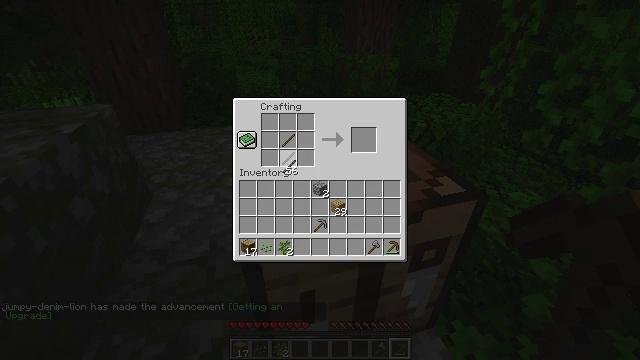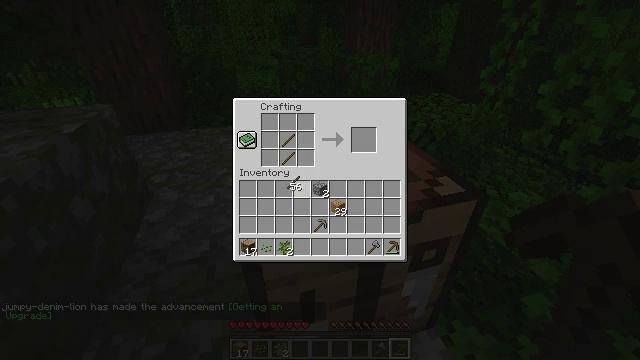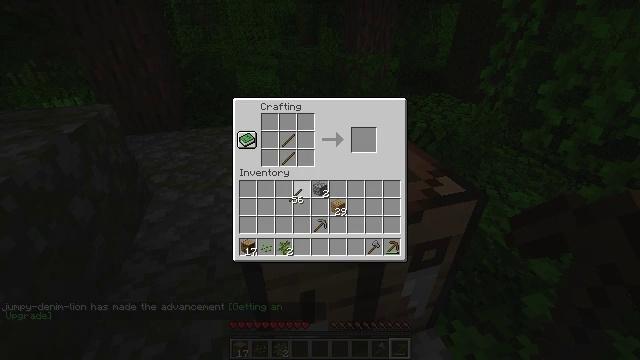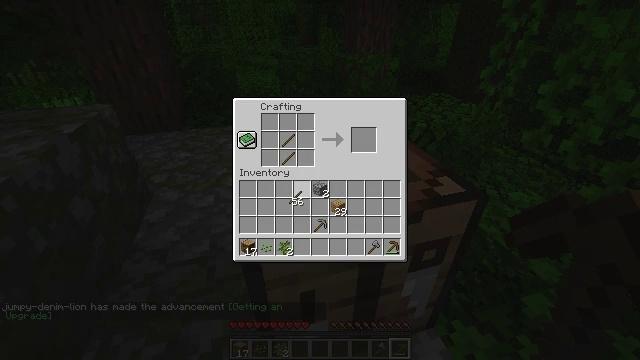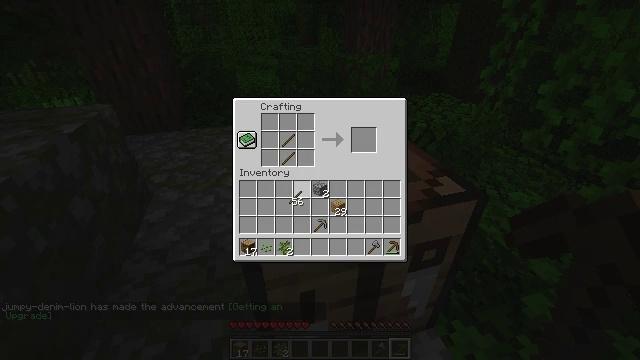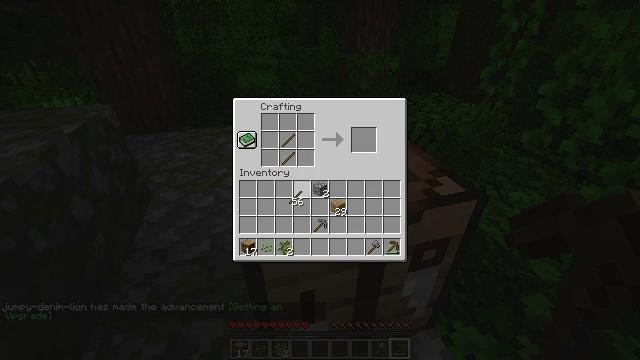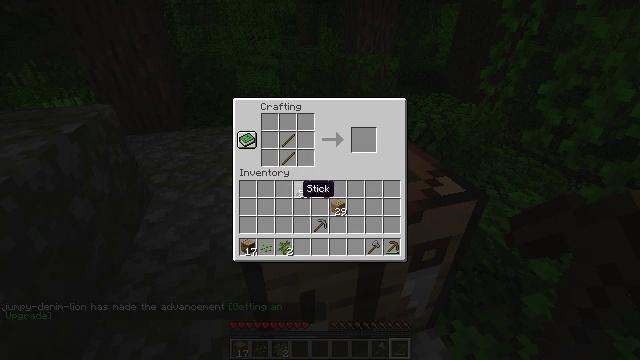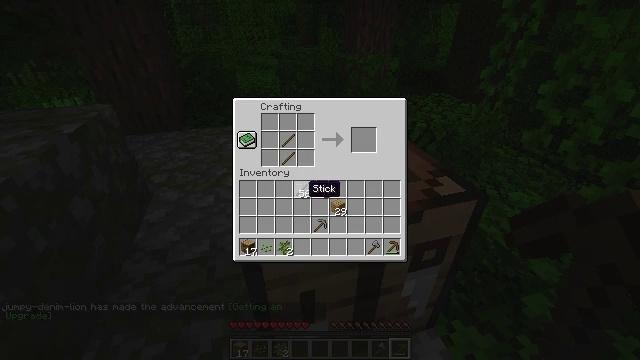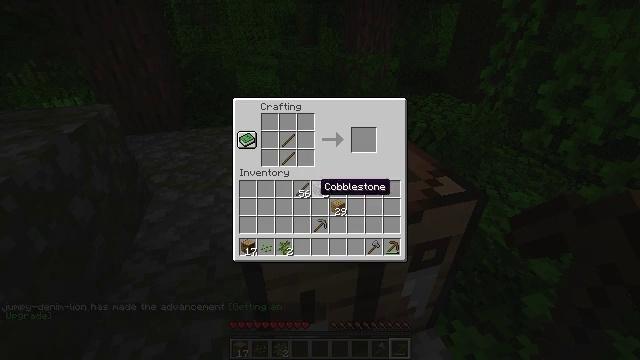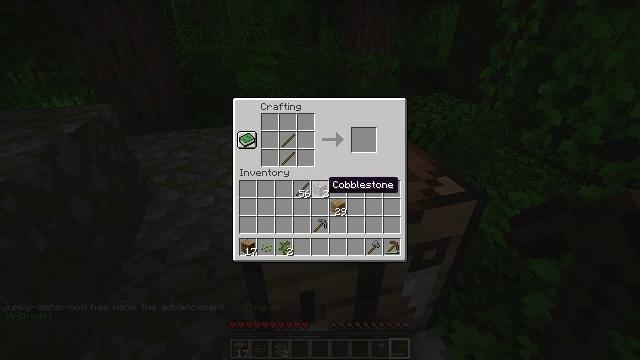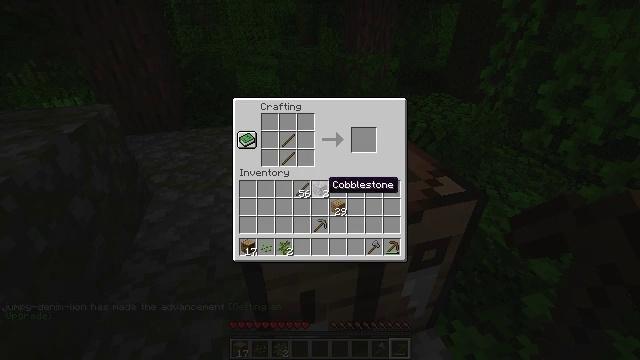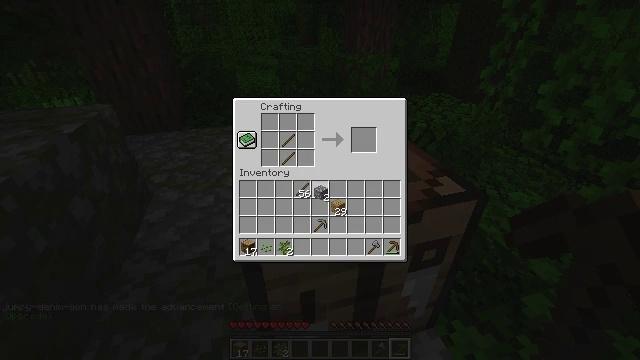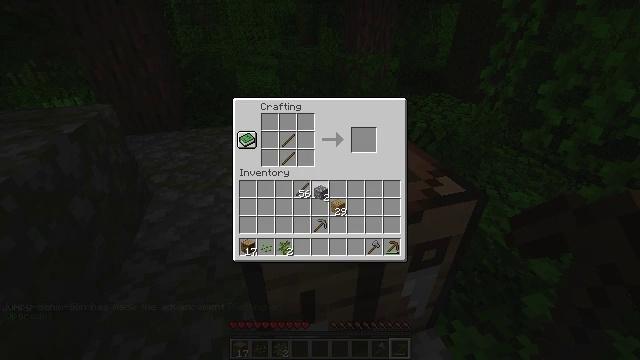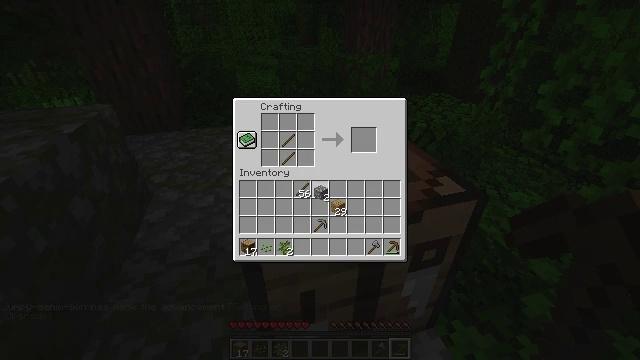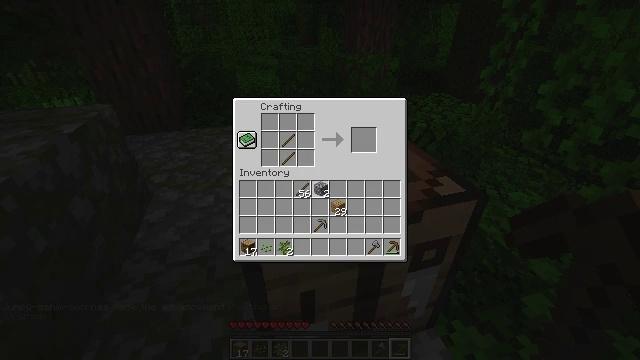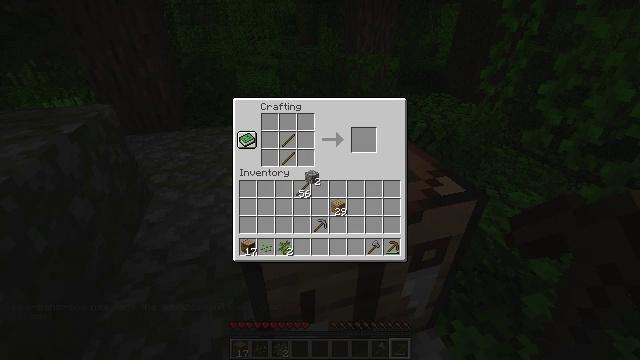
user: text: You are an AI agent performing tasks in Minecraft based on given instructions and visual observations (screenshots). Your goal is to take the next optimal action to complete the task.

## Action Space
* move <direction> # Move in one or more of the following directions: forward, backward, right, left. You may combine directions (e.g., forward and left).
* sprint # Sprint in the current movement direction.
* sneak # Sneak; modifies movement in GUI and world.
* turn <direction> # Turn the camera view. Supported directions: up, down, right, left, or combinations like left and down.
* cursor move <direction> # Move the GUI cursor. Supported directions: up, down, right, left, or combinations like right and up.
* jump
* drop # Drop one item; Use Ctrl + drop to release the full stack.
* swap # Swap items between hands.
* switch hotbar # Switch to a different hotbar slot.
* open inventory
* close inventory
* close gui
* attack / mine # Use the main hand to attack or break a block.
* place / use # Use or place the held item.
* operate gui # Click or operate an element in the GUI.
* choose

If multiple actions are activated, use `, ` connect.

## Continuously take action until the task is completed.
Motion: motion action
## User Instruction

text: Interact with the crafting table and create a stone sword.
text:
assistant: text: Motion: cursor move down
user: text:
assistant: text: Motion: cursor move down
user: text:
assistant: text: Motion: operate gui
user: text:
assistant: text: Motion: operate gui
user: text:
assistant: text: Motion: operate gui
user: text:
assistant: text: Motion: no_op
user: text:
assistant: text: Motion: no_op
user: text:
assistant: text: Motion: cursor move right
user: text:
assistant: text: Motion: cursor move right
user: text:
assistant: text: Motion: no_op
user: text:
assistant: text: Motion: operate gui
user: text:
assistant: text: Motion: operate gui
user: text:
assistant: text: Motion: operate gui
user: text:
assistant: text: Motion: no_op
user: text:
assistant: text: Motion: cursor move left and up
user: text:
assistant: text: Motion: cursor move left and up
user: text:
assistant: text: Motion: cursor move up
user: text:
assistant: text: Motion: no_op
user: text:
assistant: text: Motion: no_op
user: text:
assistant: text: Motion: no_op
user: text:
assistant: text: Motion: no_op
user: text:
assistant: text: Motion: no_op
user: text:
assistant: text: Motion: no_op
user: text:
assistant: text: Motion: no_op
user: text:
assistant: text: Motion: no_op
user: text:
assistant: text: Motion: no_op
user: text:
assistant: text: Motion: no_op
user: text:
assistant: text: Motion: no_op
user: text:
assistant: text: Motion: no_op
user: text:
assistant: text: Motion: no_op